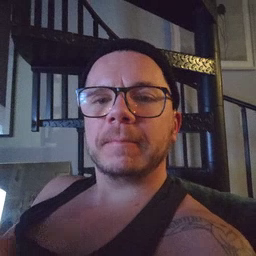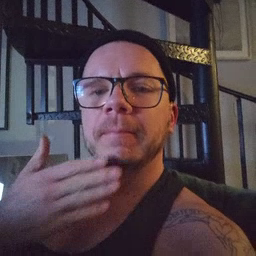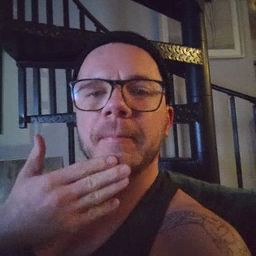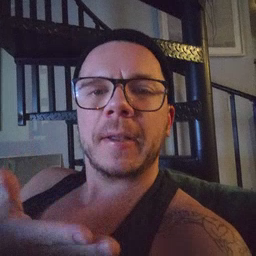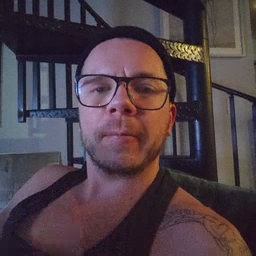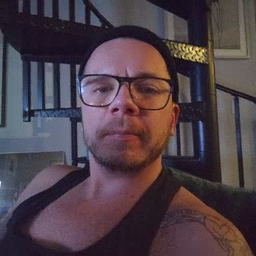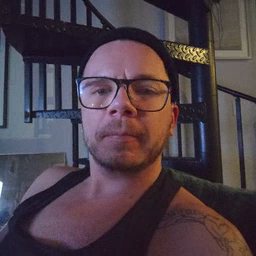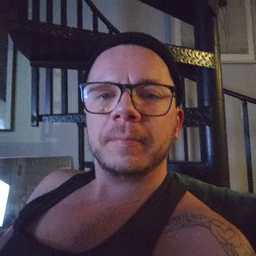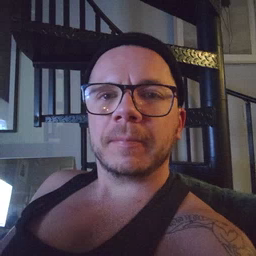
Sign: thankyou